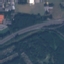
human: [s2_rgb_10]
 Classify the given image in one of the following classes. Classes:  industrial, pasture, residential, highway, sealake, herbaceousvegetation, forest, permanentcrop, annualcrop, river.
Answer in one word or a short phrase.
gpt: Highway